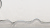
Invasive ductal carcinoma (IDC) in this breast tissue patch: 0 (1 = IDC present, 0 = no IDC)